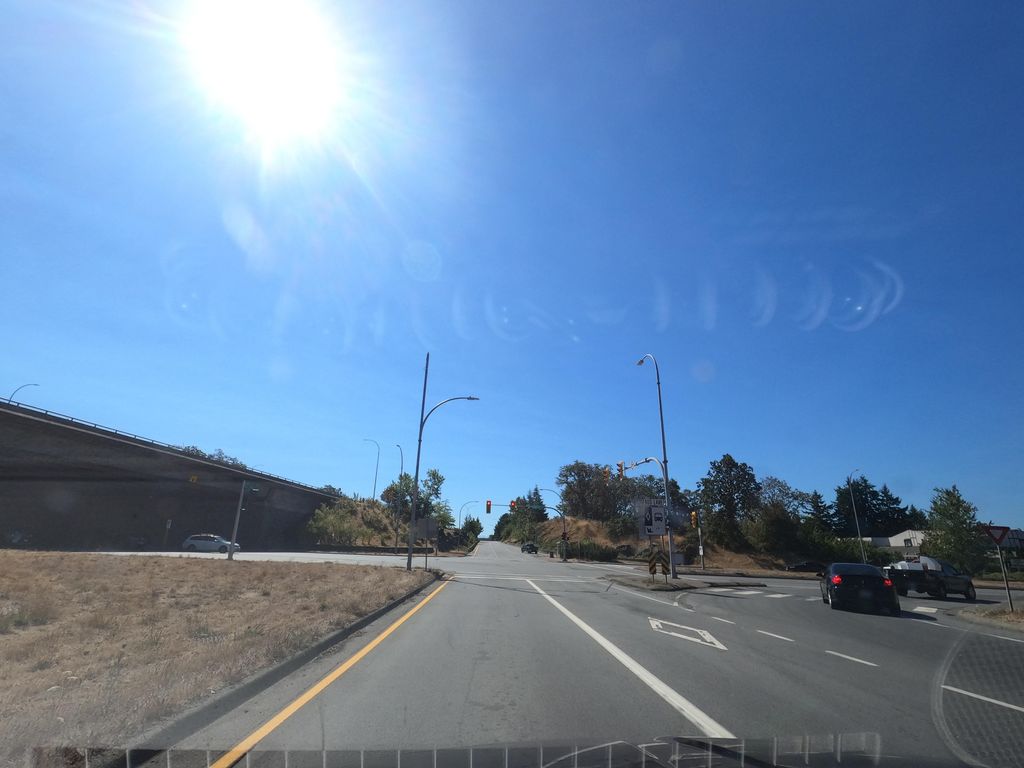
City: victoria